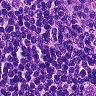
Metastatic tissue present: yes